Question: I'm having troubles to find a solution to the following question.
This problem can be represent using a tree. Here's the diagram.

Now I think that finding the shortest path in the above tree will give me the optimal solution. But I have no idea how to do that. Here are my questions,
- <URL>- -
Any other suggestions are also welcome.
Guys, I want some guidance and help for this question. (Do NOT think this as a request to get my homework done from you.) I have found a full Java implementation for this question <URL>. But it does not use dynamic programming to solve the problem. Thank you in advance.
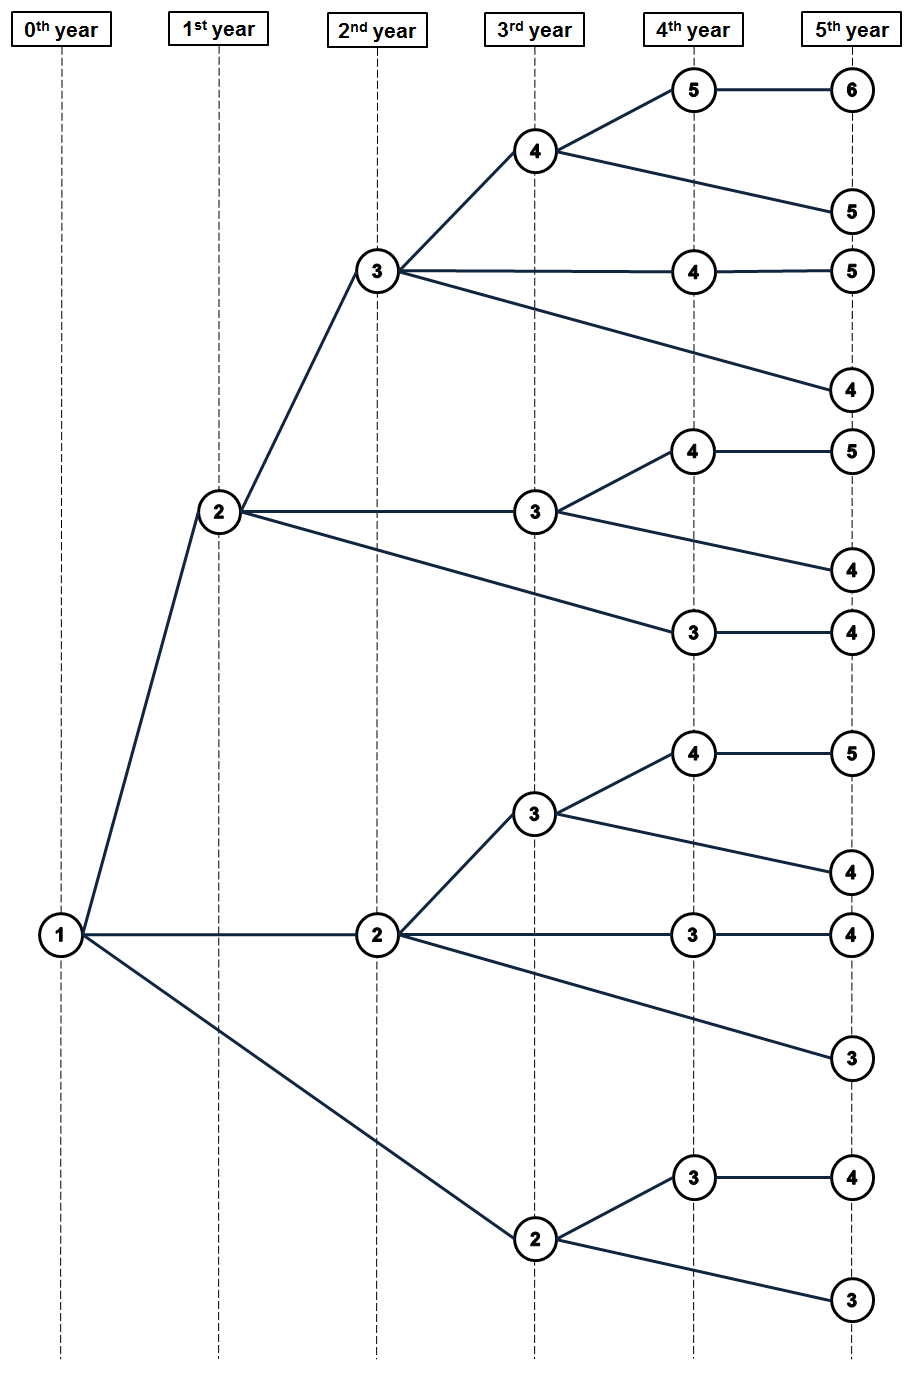
Answer: The company wants to minimize the cost over 5 year period. In the year 0 they are going to buy a machine & each year they have to decide whether the machine is being kept or traded. In order to arrive at an optimal solution, we have to make a set of choices at each end of the year. As we make each choice, sub problems of the same from often arise.
Thus we arrives at a position where given sub problem may arise from more than one partial set of choices. When devising an optimal solution based on dynamic programming, we can solve the problem by combining the solutions to sub problems.
Let the stages correspond to each year. The state is the age of the machine for that year. The decisions are whether to keep the machine or trade it in for a new one. Let Ft(x) be the minimum cost incurred from time t to time 5, given the machine is x years old in time t.
:
Since we have to trade machine in the end of 5 year F5(x)=-S[x]
- - - Keep existing machine at most 3 years : Ft(3)=N+M[0]+Ft+1(0) ; t0,1,2> def Fxy(self,time,age):'''
if self.Matrix[time][age]==None: <- Overlaping subproblems avoided
if(time>5 or age>2):
return 0
if time==5:
self.Matrix[time][age]=T=self.S[age]
self.Flag[time][age]='TRADE'
elif time==0:
self.Matrix[time][age]=K=self.N+self.M[0]+self.Fxy(time+1,time)
self.Flag[time][age]='KEEP'
elif time==3 and age==2:
self.Matrix[time][age]=T=self.S[age]+self.N+self.M[0]+self.Fxy(time+1,0)
self.Flag[time][age]='TRADE'
else:
T=self.S[age]+self.N+self.M[0]+self.Fxy(time+1,0)
if age+1<len(self.Matrix[0]):
K=self.M[age+1]+self.Fxy(time+1,age+1)
else:
K=self.M[age+1]
self.Matrix[time][age]=min(T,K)
if(self.Matrix[time][age]==T and self.Matrix[time][age]==K):
self.Flag[time][age]='TRADE OR KEEP'
elif(self.Matrix[time][age]==T):
self.Flag[time][age]='TRADE'
else:
self.Flag[time][age]='KEEP'
return self.Matrix[time][age]
else:
return self.Matrix[time][age]
'''
Optimal solutions can be achieved via drawing a decisions tree contains all possible paths & takes the minimum cost paths. We use a recursive algorithm where it traverses each tree level & make the path where current decision point occurs.
Ex: When it traverses F1(0), it has 'TRADE OR KEEP' decision binds with it. Then we can traverse two possible paths. When it traverses F2(1), since it has 'KEEP' decision then recursively we traverse F3(2), the right child. When 'TRADE' met, the left child continuously until it reaches the leaves.
'''
def recursePath(self,x,y):
if(x==5):
self.dic[x].append(self.Flag[x][y])
return self.Flag[x][y]
else:
if(self.Flag[x][y]=='TRADE OR KEEP'):
self.recursePath(x+1,y)
self.recursePath(x+1,y+1)
if(self.Flag[x][y]=='KEEP'):
self.recursePath(x+1,y+1)
if(self.Flag[x][y]=='TRADE'):
self.recursePath(x+1,y)
self.dic[x].append(self.Flag[x][y])
return self.Flag[x][y]
'''